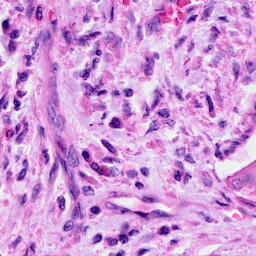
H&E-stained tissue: Cervix